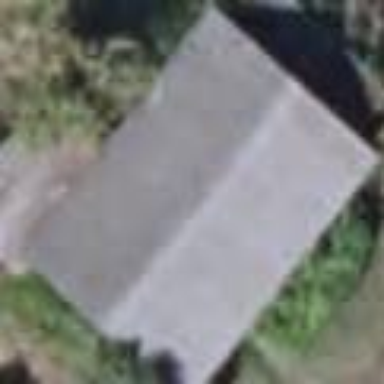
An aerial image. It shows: Shed building.